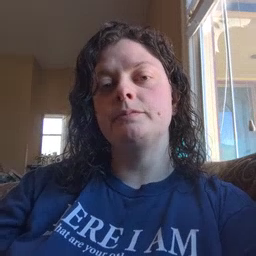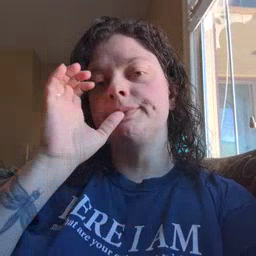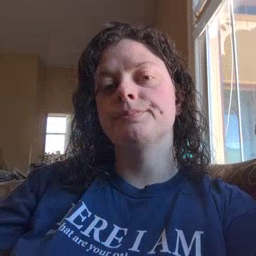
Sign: drink